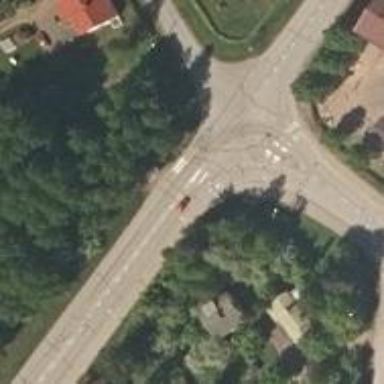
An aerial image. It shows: Asphalt cycleway.